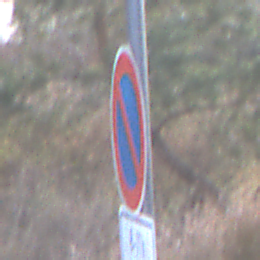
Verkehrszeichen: EingeschraenktesHalteverbot
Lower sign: ZeitangabenOhneBeschraenkungAufWochentage2
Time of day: MorningAfternoon
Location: Outdoor (Nature)
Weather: PartlyCloudy
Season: NotSpecified
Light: Natural